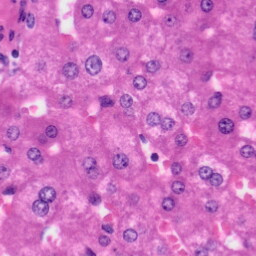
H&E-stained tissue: Liver